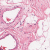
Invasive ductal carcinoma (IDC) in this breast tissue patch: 0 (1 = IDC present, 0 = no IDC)